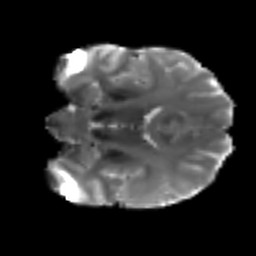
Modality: T2w
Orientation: coronal
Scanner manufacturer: siemens
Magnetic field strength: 3 T
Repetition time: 3.6 s
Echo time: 0.092 s